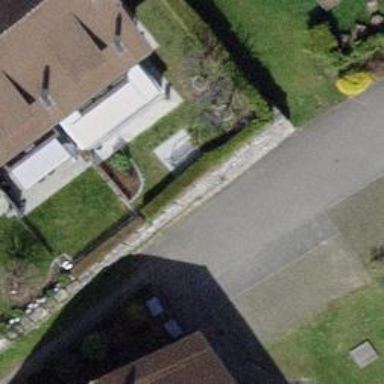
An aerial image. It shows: Dry stone retaining wall.